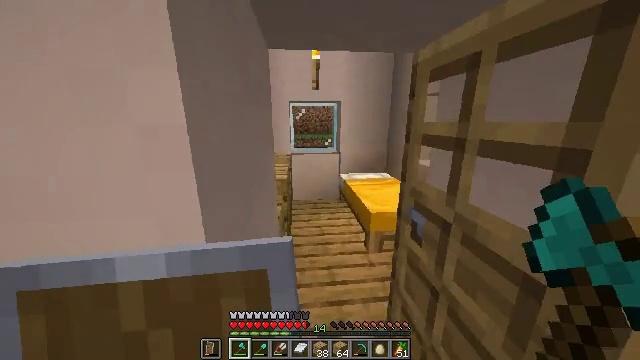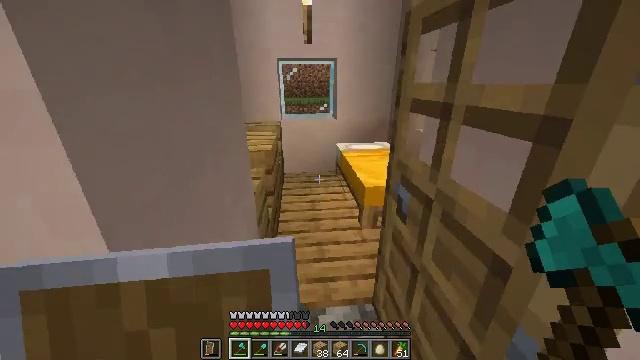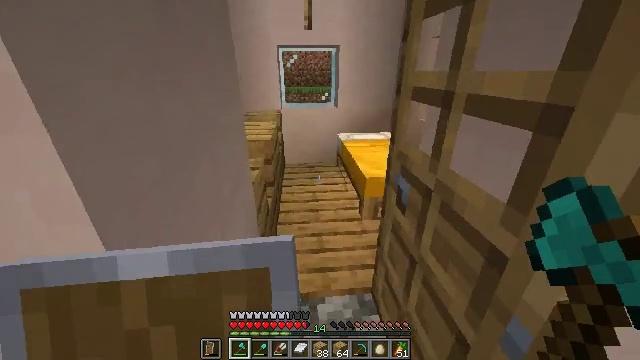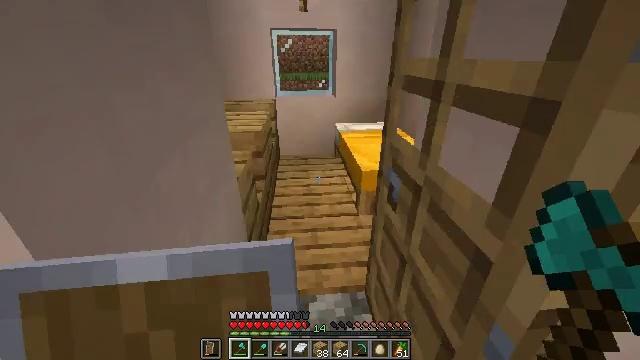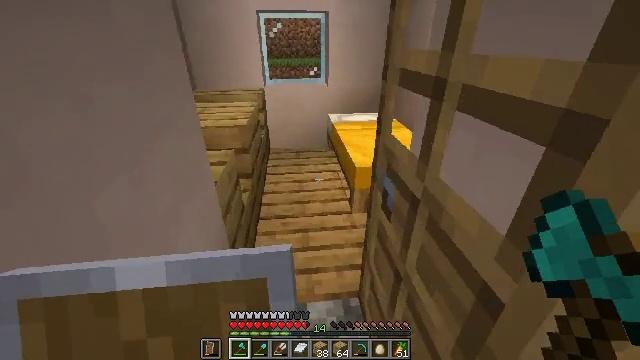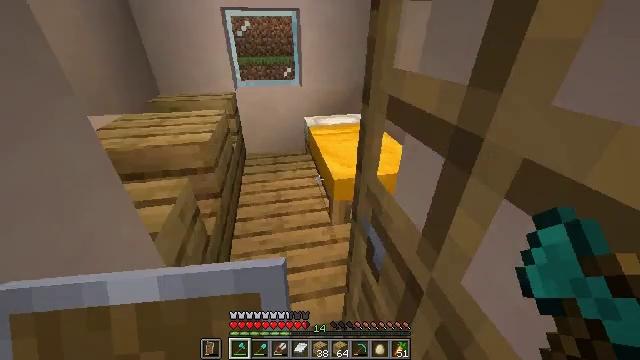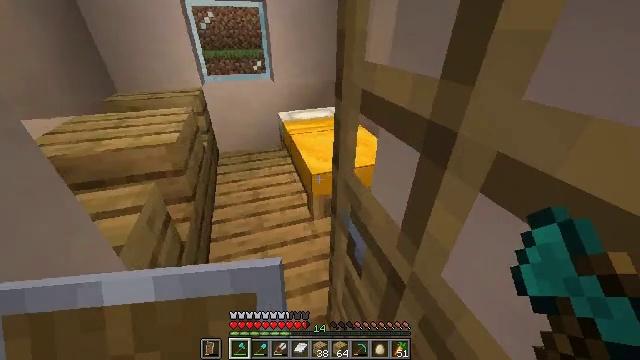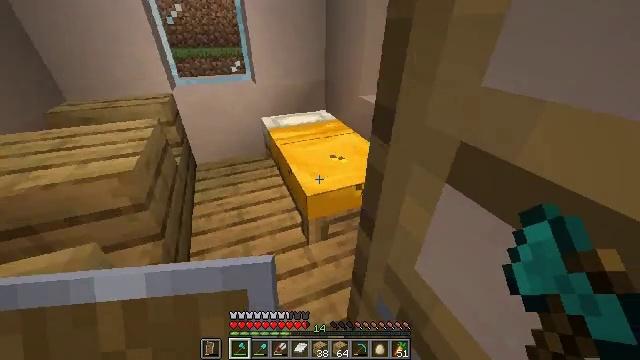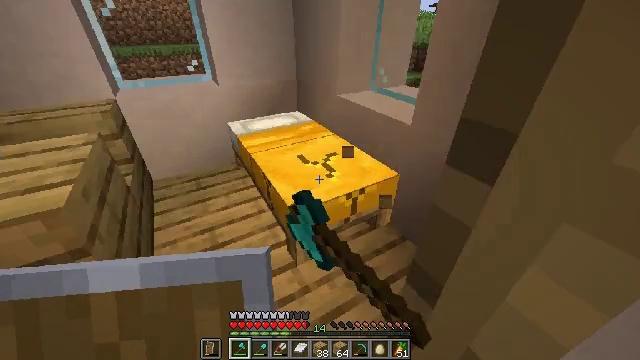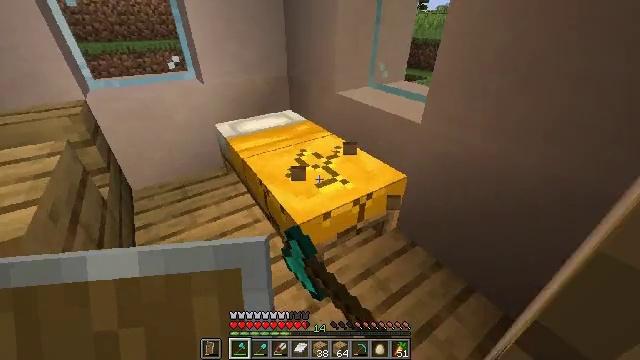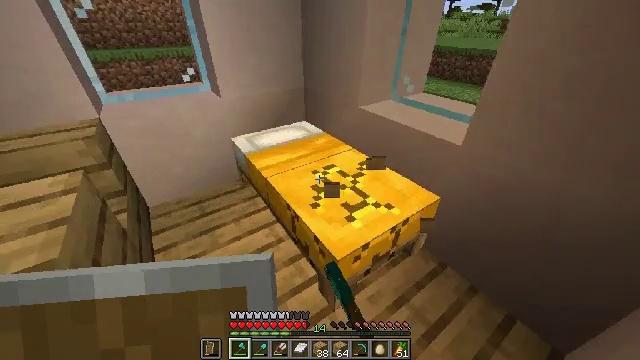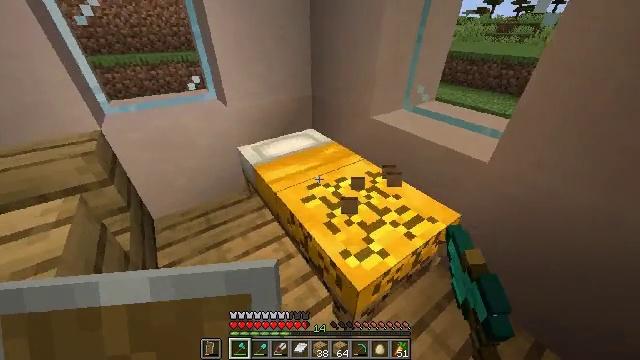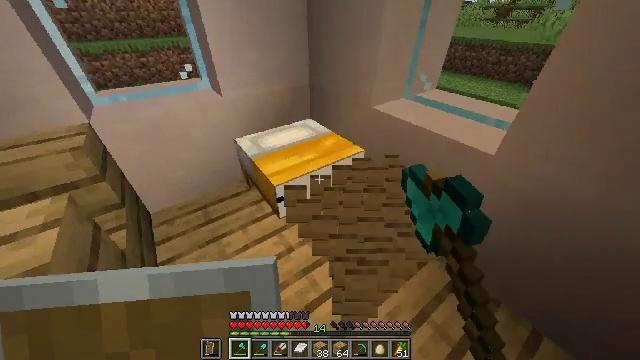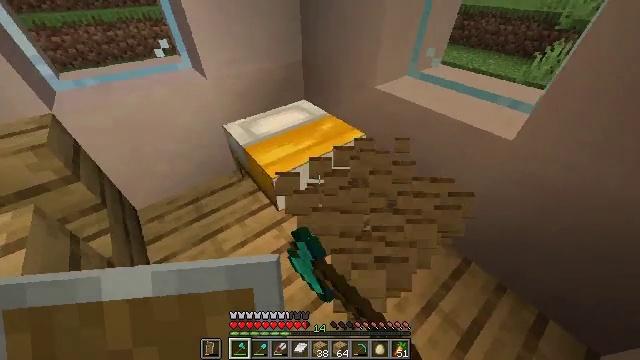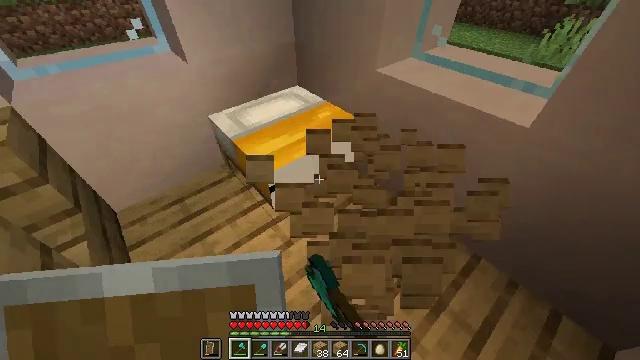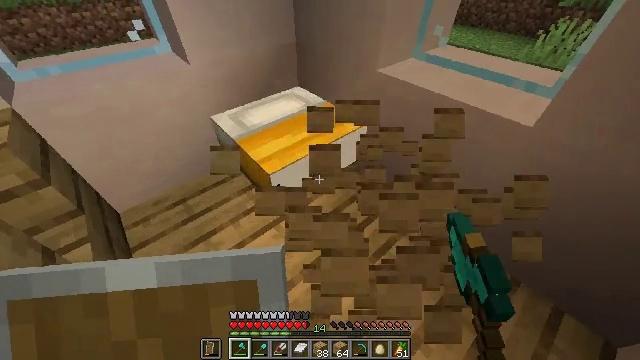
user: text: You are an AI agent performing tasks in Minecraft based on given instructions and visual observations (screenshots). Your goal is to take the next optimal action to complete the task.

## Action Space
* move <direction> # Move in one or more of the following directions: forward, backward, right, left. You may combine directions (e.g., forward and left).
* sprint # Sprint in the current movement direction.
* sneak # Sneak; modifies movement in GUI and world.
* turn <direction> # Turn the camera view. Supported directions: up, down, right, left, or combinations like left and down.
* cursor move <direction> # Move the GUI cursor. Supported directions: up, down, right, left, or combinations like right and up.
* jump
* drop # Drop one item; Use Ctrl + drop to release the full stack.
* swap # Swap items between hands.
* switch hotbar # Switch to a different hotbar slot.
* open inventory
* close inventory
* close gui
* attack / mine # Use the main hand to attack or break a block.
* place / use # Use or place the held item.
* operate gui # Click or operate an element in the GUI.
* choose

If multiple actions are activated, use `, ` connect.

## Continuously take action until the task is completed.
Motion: motion action
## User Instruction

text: Mine the yellow bed to pick it up.
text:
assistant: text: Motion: move forward and move right, sprint, turn down
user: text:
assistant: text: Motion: move forward, sprint, turn down
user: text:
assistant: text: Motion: move forward, sprint, turn down
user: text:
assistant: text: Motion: move forward, sprint, turn right and down
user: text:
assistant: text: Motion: move forward, sprint, turn right and down
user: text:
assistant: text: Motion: move forward, sprint, turn right and down
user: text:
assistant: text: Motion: move forward, sprint, turn right, attack / mine
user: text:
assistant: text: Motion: move forward and move left, sprint, turn right, attack / mine
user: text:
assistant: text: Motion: move forward and move left, sprint, turn right, attack / mine
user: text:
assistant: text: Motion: move forward and move left, sprint, attack / mine
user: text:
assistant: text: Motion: move forward, sprint, attack / mine
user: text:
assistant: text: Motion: turn right and down, attack / mine
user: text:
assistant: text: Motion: turn right and down, attack / mine
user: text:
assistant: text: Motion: turn right and down, attack / mine
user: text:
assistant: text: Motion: attack / mine
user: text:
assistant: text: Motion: attack / mine
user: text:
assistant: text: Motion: attack / mine
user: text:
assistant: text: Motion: move forward, attack / mine
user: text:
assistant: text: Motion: move forward, turn up, attack / mine
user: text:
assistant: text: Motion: move forward, turn left and up
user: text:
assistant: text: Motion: move forward, turn left
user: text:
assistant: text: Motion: move forward, turn left
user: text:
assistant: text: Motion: move forward, turn left
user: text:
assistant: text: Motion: move forward and move right, turn left
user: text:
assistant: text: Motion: move forward and move right, turn left
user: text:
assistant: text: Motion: move right, turn left and up
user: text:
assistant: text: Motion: turn left and up
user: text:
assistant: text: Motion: move forward, turn left and up
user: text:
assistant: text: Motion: move forward, sprint
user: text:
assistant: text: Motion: move forward, sprint